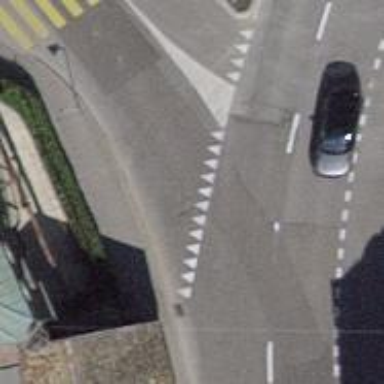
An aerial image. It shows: Road with "give way" sign.